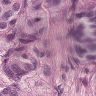
Metastatic tissue present: yes